Question: '''
private void button4_Click_1(object sender, EventArgs e)
{
string s = textBox1.Text;
SqlCeConnection conn = new SqlCeConnection(@"Data Source=D:\Desktop\DB2\DB2\Database1.sdf");
try
{
conn.Open();
SqlCeCommand cmd = new SqlCeCommand(" update Kambariai set Kliento ID = Kliento ID + s Where Kliento ID = 0 ", conn);
cmd.ExecuteNonQuery();
toolStripStatusLabel1.Text = "Duomenys irasyti";
conn.Close();
}
catch (Exception ee)
{
MessageBox.Show(ee.Message);
}
}
'''
Datatable schema shows that column exists but I still get error that Column name invalid maybe I forgot to write something please help me :) What I am trying to do is take text from textbox1.Text and update it datatable values where coulmn name is Kliento ID and value is 0.
<URL>

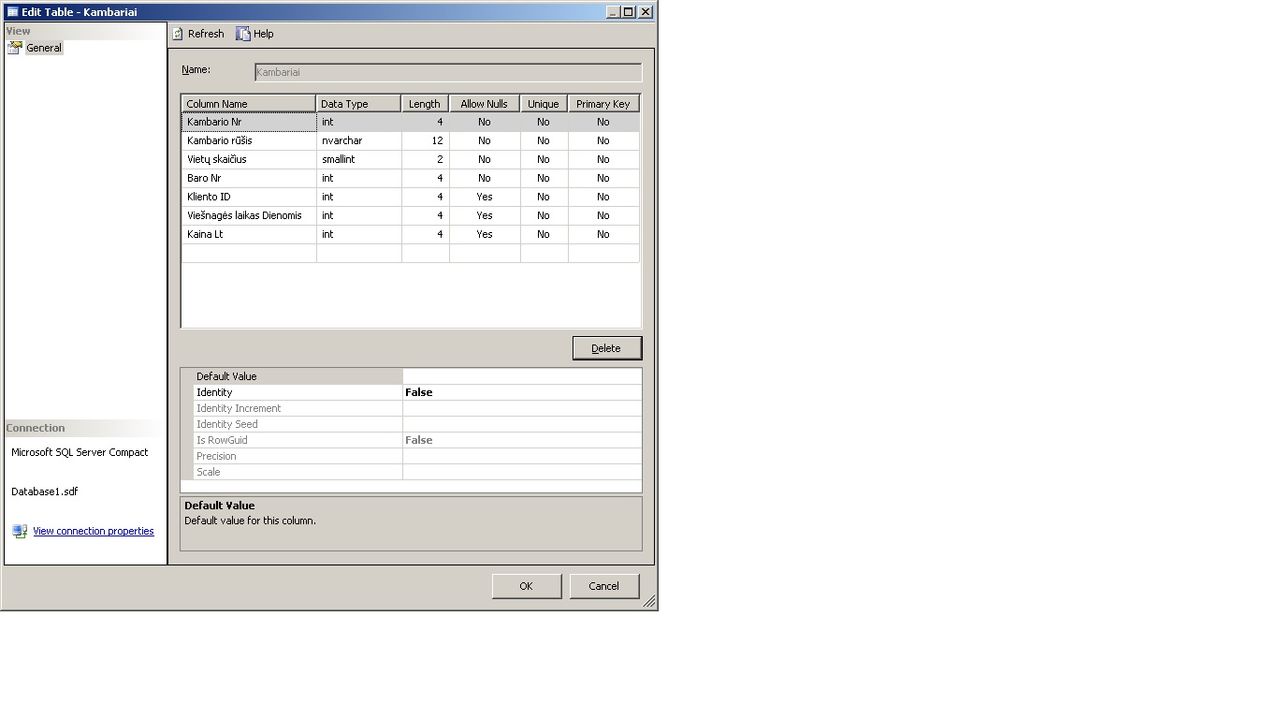
Answer: 1. For MySQL: (since the original question tagged mysql) Use backticks(') around the field name. Try this way: SqlCeCommand cmd = new SqlCeCommand(" update Kambariai set Kliento ID = Kliento ID + "+s+" Where Kliento ID = 0 ", conn); Side note: Back ticks are to be used for table and column identifiers, but are only necessary when the identifier is a MySQL reserved keyword, or when the identifier contains whitespace characters or characters beyond a limited set it is often recommended to avoid using reserved keywords as column or table identifiers when possible, avoiding the quoting issue. Back ticks are necessary for situations like the following: SELECT id, 'my name', 'another field' , 'field,with,comma'
2. For SQL Server: (since the image shows sql server) Try [] instead: SqlCeCommand cmd = new SqlCeCommand(" update Kambariai set [Kliento ID] = [Kliento ID] + "+s+" Where [Kliento ID] = 0 ", conn);